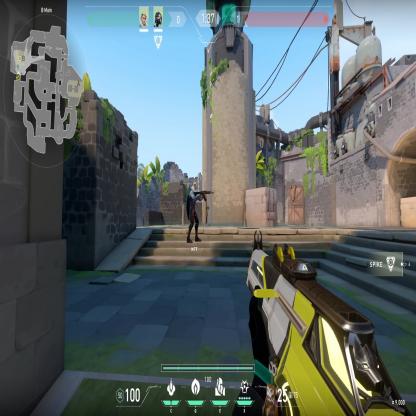
Label: teammate